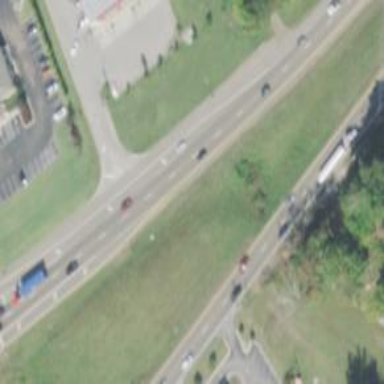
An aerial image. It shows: Asphalt dual carriageway categorized as trunk highway.